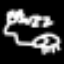
Label: frog